Question: As shown in the image attached with the post I am trying to use Horizontal Barchart of MPAndroid libraray and everything works fine except there is a verticle line at the end of the chart as shown in the figure. I am also attaching the code of styling of the chart. can someone please help to rectify the error in my code.
'''
bardataset.setValueTextSize(15);
List<Integer>colors = new ArrayList<>();
colors.add(Color.rgb(220,209,227));
colors.add(Color.rgb(88,130,250));
bardataset.setColors(colors);
tempchart.getDescription().setEnabled(false);
///// disabling chart legend
tempchart.getLegend().setEnabled(false);
tempchart.getAxisLeft().setDrawAxisLine(false);
tempchart.getAxisLeft().setDrawGridLines(false);
tempchart.getXAxis().setDrawGridLines(false);
tempchart.getAxisRight().setDrawAxisLine(false);
tempchart.getAxisRight().setDrawGridLines(false);
tempchart.getDescription().setEnabled(false); // Hide the description
tempchart.getAxisLeft().setDrawLabels(false);
tempchart.getAxisRight().setDrawLabels(false);
tempchart.getXAxis().setDrawLabels(false);
tempchart.getLegend().setEnabled(false); // Hide the legend
BarData bardata = new BarData(bardataset);
bardata.setBarWidth(0.20f);
tempchart.setData(bardata);
tempchart.invalidate();
'''
Image for MpChart Error:

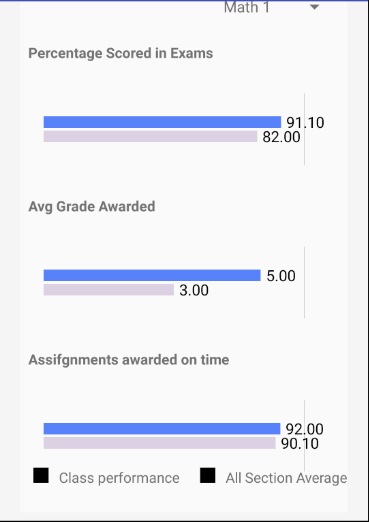
Answer: add this line to your code
'''
tempchart.getXAxis().setDrawAxisLine(false);
'''